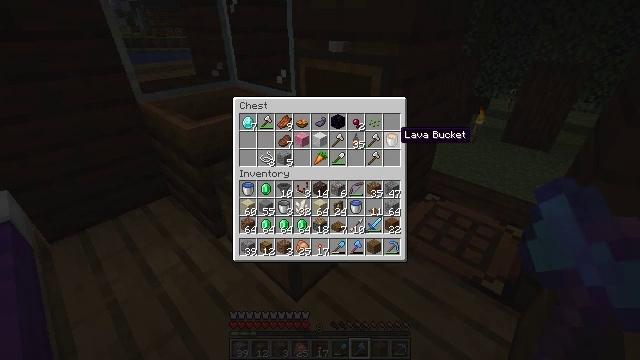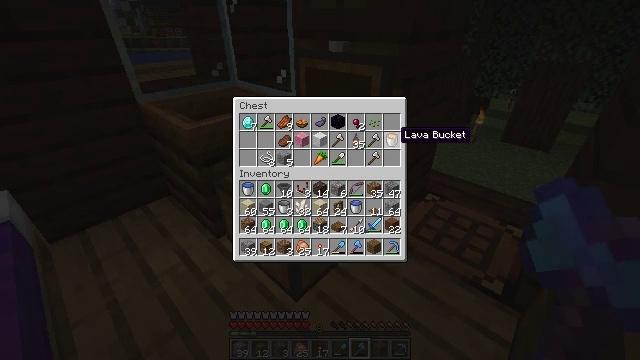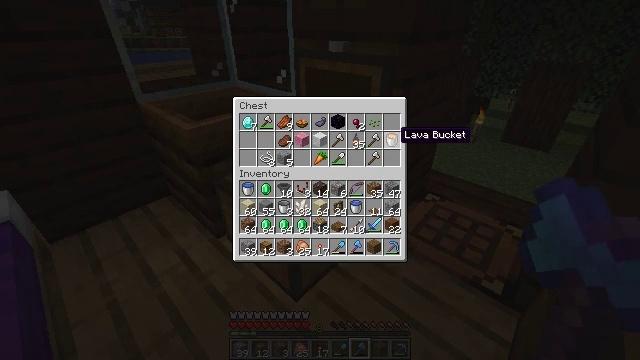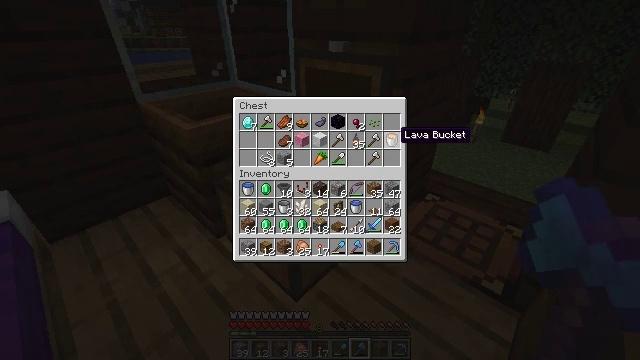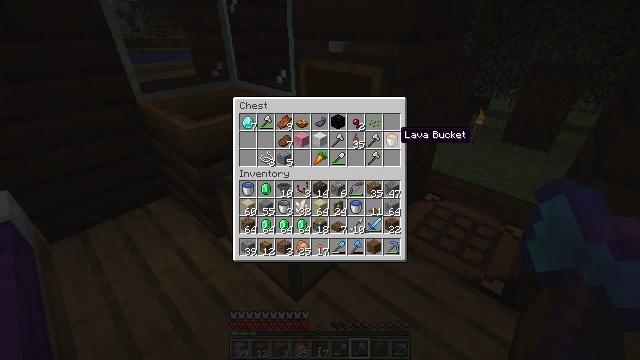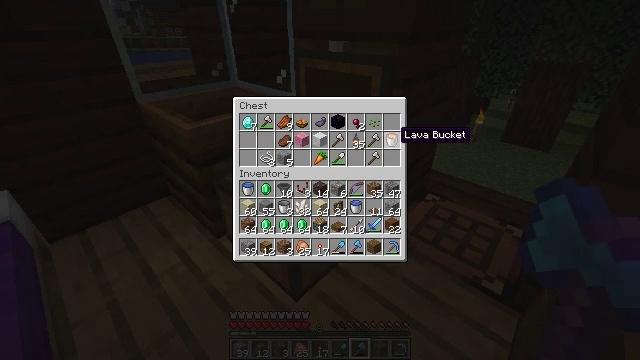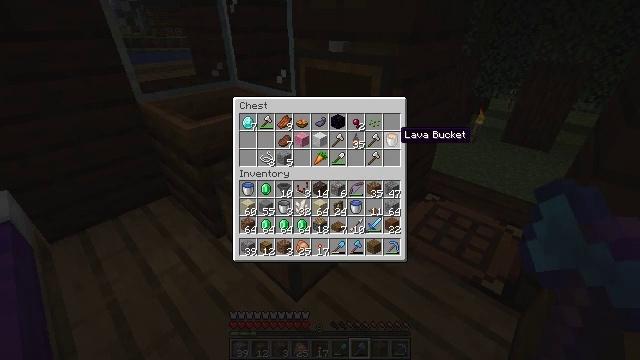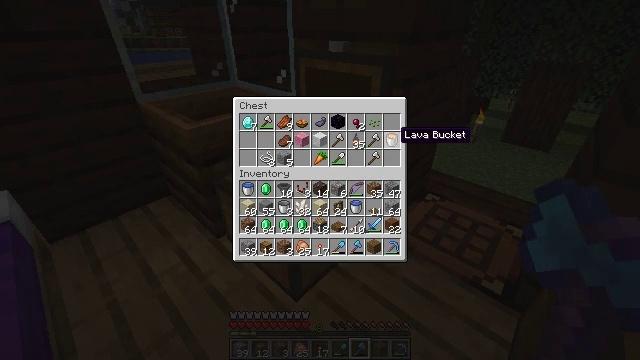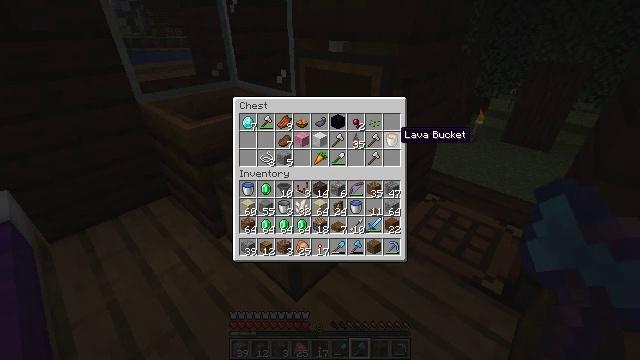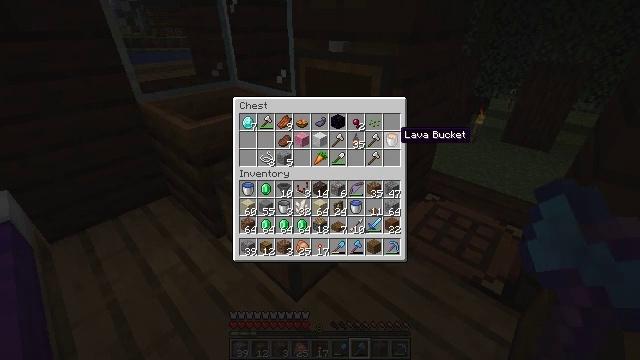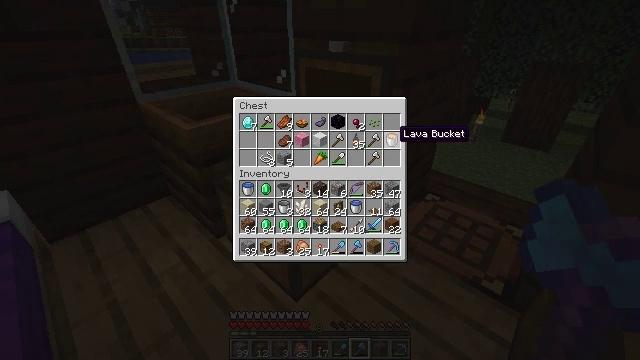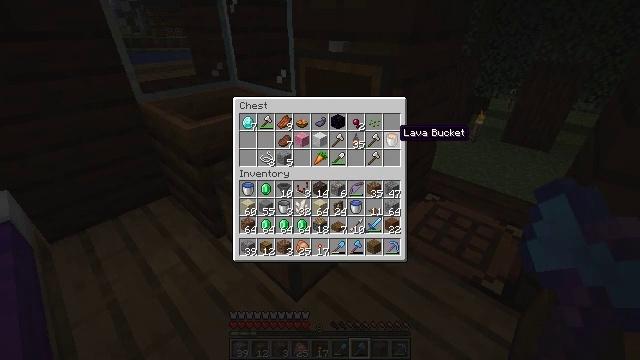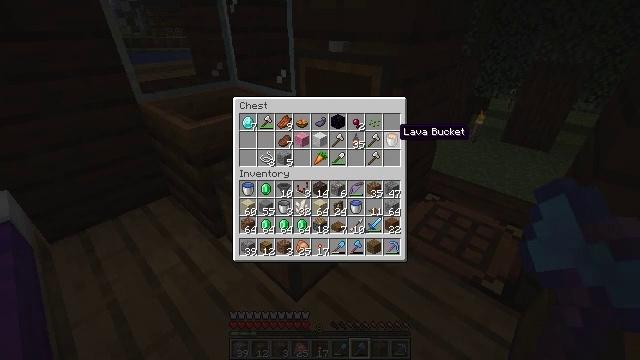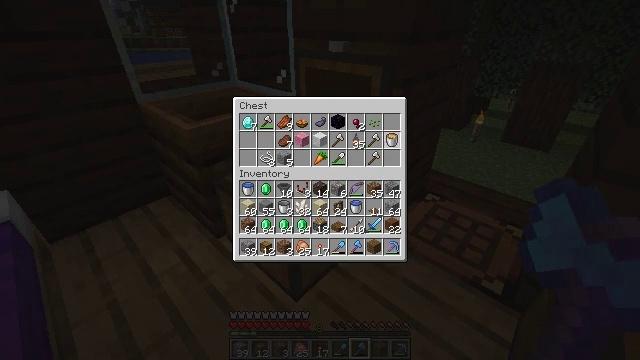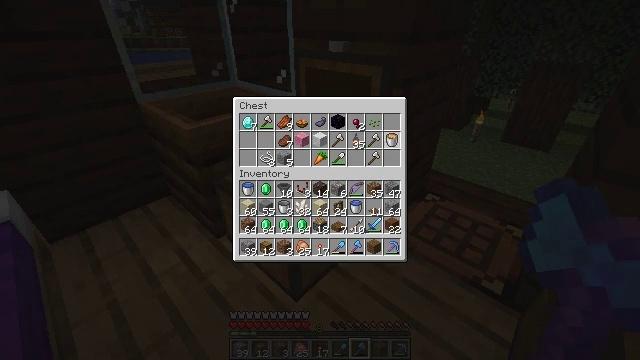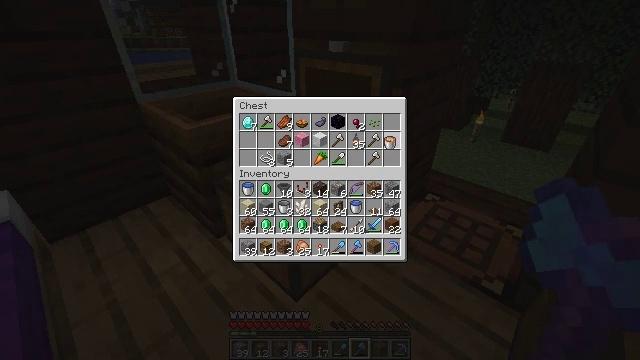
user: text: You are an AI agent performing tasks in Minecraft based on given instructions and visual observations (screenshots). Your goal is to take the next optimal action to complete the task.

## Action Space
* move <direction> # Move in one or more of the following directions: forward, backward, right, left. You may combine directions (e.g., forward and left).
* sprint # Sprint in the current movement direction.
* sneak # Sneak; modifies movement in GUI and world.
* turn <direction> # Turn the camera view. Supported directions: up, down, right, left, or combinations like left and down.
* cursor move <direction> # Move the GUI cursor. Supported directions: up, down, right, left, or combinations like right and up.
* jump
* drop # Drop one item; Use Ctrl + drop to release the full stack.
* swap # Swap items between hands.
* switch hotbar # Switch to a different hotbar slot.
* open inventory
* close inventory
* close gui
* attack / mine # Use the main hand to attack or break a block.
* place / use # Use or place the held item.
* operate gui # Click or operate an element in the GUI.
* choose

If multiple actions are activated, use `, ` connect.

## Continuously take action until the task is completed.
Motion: motion action
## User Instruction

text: Craft glass in the furnace from sand.
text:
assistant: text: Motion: no_op
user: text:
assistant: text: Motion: no_op
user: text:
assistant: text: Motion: no_op
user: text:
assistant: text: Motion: no_op
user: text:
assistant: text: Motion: no_op
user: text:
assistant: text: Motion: no_op
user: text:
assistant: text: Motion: no_op
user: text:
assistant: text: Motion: no_op
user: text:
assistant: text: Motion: no_op
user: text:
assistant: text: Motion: no_op
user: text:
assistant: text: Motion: no_op
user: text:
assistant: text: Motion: no_op
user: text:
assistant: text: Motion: operate gui
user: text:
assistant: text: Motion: operate gui
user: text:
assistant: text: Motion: operate gui
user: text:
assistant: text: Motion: cursor move down
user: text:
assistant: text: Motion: cursor move down
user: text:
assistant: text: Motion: cursor move left and down
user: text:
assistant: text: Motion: cursor move down
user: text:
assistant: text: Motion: no_op
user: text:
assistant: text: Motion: no_op
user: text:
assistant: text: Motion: no_op
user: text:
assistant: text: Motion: no_op
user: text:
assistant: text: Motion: no_op
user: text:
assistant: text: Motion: no_op
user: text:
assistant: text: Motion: no_op
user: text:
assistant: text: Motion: no_op
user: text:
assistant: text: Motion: no_op
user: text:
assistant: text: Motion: no_op
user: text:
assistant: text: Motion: no_op